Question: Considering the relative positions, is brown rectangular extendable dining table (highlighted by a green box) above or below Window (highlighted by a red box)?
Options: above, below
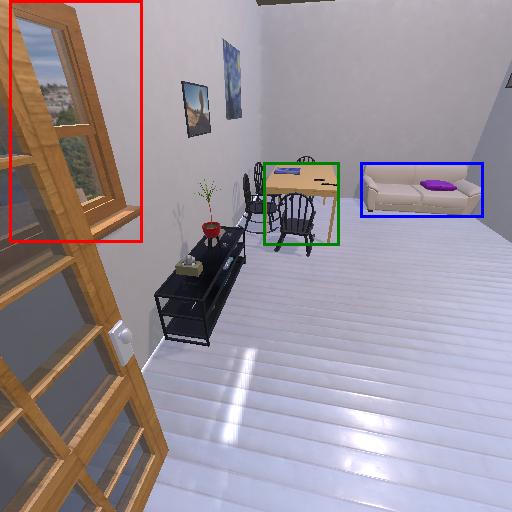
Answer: above